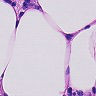
Metastatic tissue present: no